Aerial crown-view tile of a tropical tree (Barro Colorado Island, Panama), acquired 20250124:
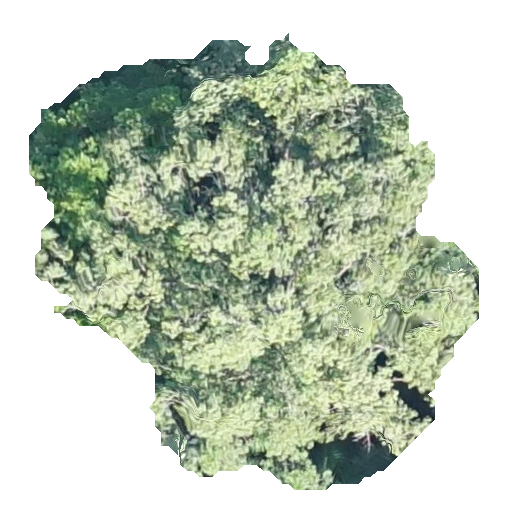
Species: Ocotea leptobotra
GBIF accepted scientific name: Ocotea leptobotra
Crown area: 211.278 m²